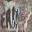
Label: 1